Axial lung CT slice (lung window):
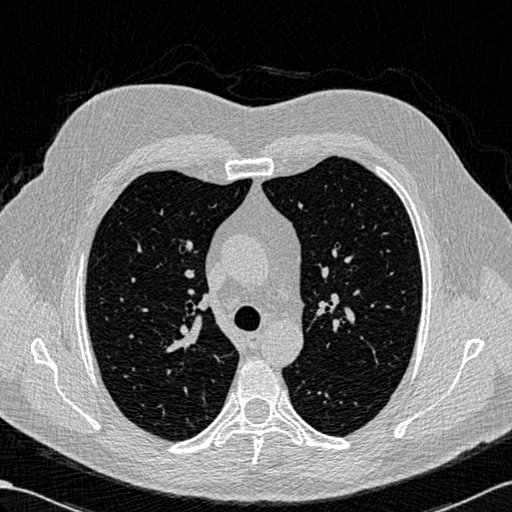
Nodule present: no